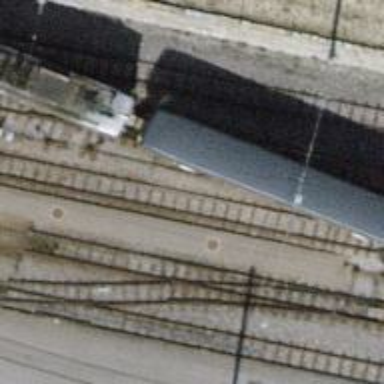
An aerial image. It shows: Narrow-gauge railway yard with one track. The yard is electrified with contact line.